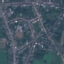
Land use / land cover: Residential